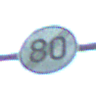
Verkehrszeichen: EndeGeschwindigkeit80
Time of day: MorningAfternoon
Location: Roofed (Special)
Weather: PartlyCloudy
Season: NotSpecified
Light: Natural